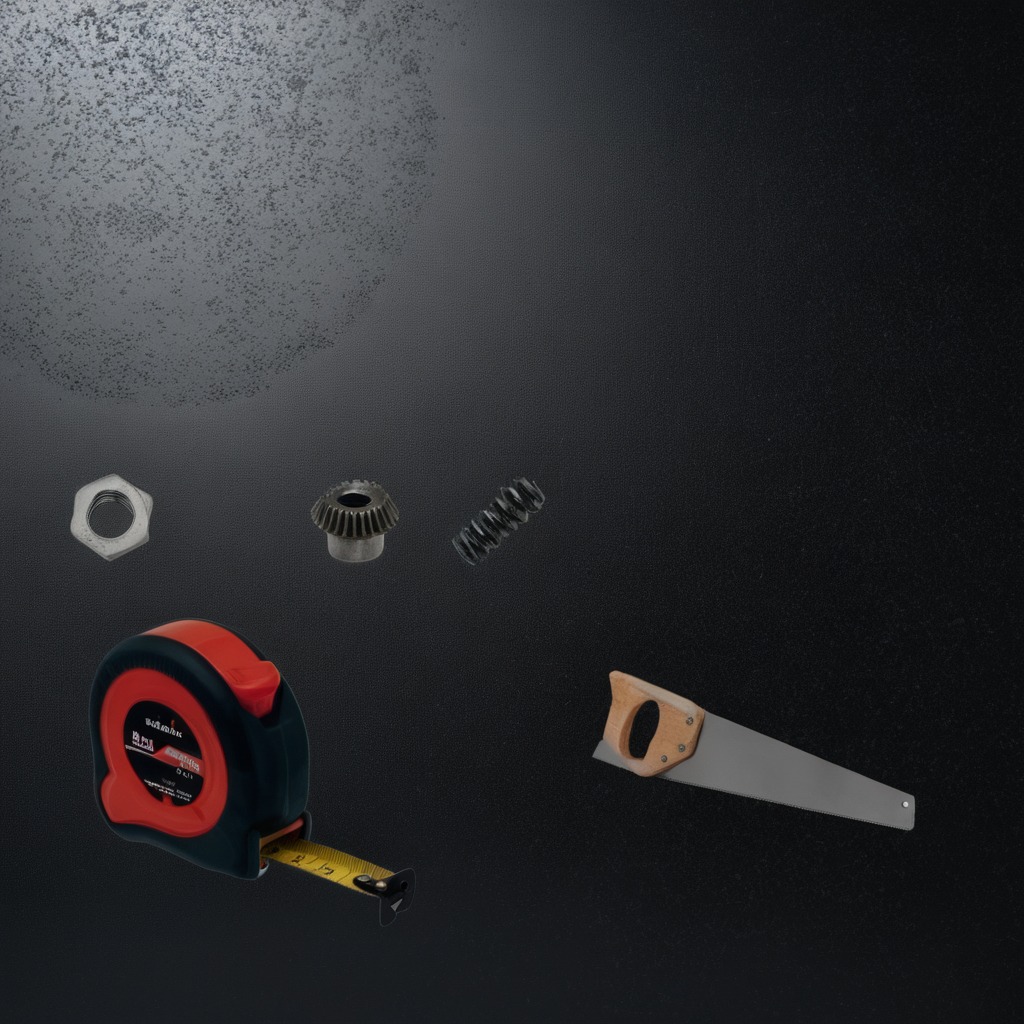
A metal gear with teeth, a measuring tape, a coiled metal spring, a handheld metal saw, and a metal nut are lying on the clean granite tabletop covered with a black rubber mat inside a workshop under bright overhead lighting crisp shadows high clarity worn but beneath the mat.